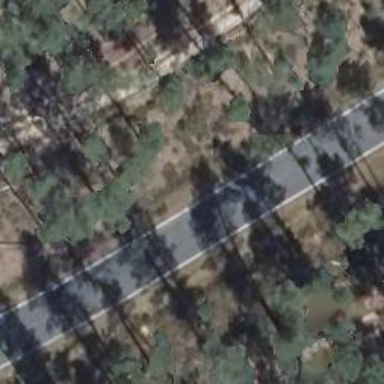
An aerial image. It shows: Secondary road with asphalt surface.